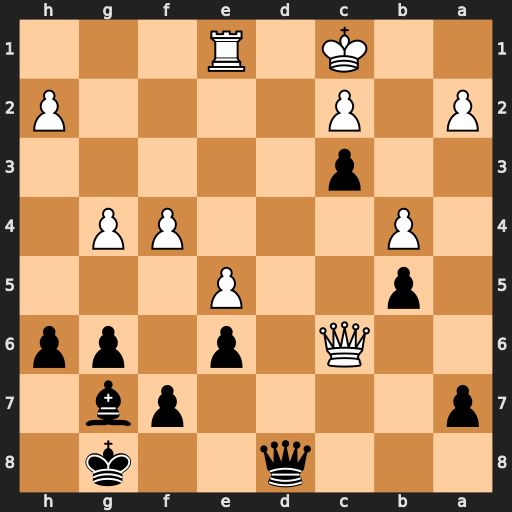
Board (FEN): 3q2k1/p4pb1/2Q1p1pp/1p2P3/1P3PP1/2p5/P1P4P/2K1R3
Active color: b
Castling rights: -
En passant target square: -
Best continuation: Qd2+ Kb1 Qxe1#